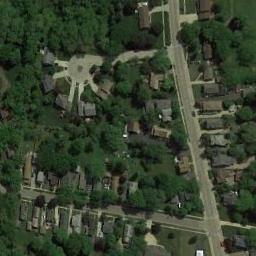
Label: medium_residential